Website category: sports
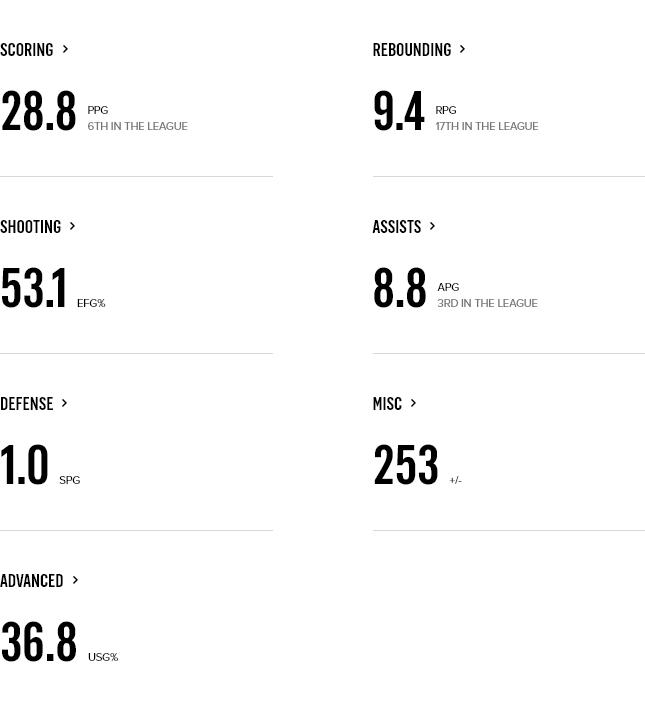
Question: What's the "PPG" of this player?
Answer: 28.8

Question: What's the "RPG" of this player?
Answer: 9.4

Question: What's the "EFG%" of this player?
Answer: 53.1

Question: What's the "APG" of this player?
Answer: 8.8

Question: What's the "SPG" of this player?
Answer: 1.0

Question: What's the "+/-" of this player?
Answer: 253

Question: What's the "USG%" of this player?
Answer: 36.8

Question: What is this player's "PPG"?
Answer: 28.8

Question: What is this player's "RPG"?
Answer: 9.4

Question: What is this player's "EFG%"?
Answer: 53.1

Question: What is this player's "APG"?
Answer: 8.8

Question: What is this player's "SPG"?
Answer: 1.0

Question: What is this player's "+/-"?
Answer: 253

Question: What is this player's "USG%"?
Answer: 36.8

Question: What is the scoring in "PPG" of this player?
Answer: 28.8

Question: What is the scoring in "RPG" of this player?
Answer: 9.4

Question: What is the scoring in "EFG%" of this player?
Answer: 53.1

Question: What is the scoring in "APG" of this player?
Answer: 8.8

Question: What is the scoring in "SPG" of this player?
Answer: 1.0

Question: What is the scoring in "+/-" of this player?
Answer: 253

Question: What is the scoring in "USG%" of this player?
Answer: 36.8

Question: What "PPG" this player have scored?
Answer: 28.8

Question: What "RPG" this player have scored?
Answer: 9.4

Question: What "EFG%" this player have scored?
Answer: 53.1

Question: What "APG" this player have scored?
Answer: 8.8

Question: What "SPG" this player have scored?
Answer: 1.0

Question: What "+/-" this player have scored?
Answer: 253

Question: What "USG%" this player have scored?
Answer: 36.8

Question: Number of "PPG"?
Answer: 28.8

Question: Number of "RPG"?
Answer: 9.4

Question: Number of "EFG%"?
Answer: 53.1

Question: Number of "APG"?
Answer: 8.8

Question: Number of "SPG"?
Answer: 1.0

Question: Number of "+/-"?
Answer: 253

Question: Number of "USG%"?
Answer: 36.8

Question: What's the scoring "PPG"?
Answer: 28.8

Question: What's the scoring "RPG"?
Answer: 9.4

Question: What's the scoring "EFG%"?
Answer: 53.1

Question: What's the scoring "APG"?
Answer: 8.8

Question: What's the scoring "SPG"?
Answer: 1.0

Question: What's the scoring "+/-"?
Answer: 253

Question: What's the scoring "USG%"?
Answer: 36.8